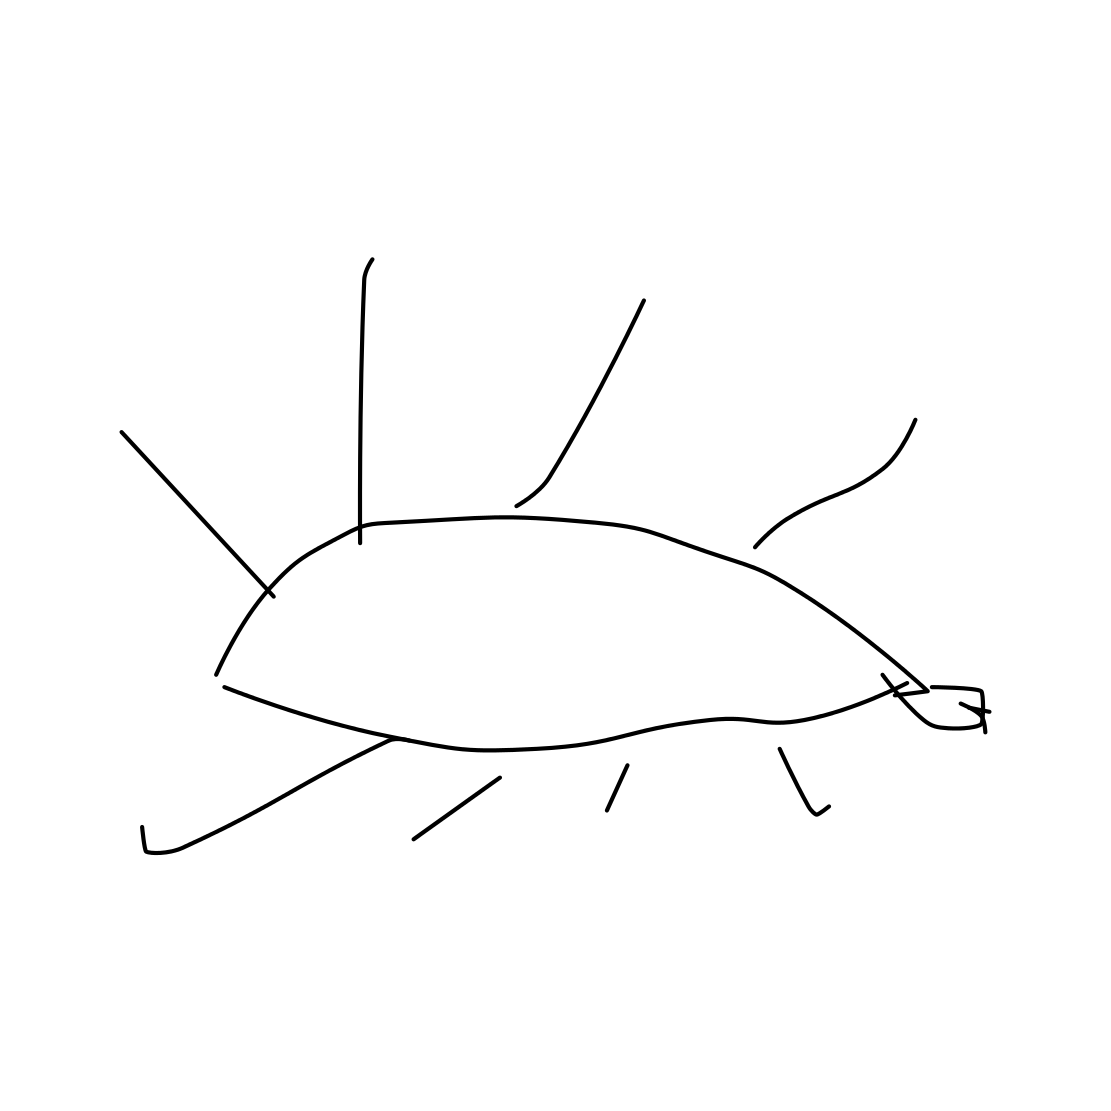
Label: mosquito